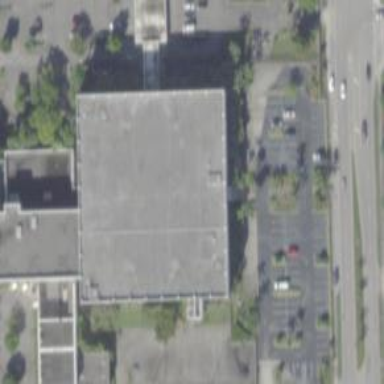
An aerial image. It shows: Commercial building.